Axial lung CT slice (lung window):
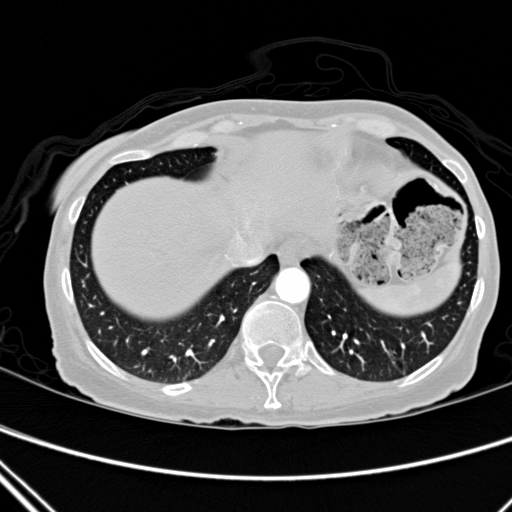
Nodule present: no